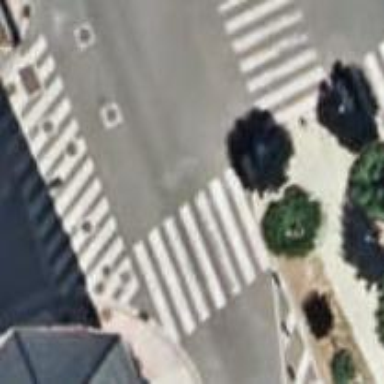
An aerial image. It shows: Uncontrolled road crossing.